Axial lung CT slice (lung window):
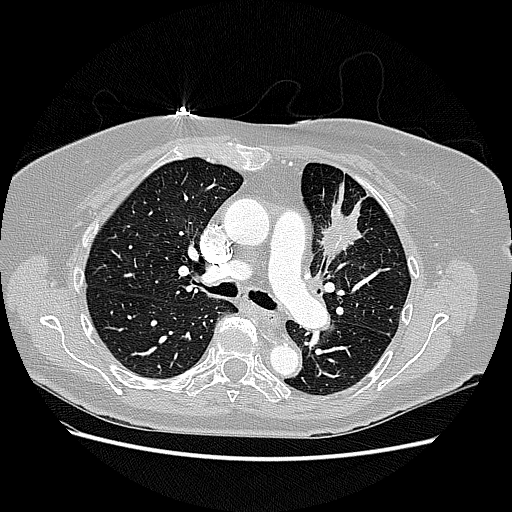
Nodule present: yes
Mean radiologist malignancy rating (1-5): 3